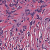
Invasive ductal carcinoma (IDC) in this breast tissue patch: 1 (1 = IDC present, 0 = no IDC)